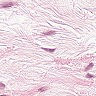
Metastatic tissue present: no